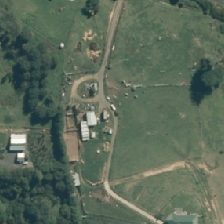
Land cover: urban_build_up